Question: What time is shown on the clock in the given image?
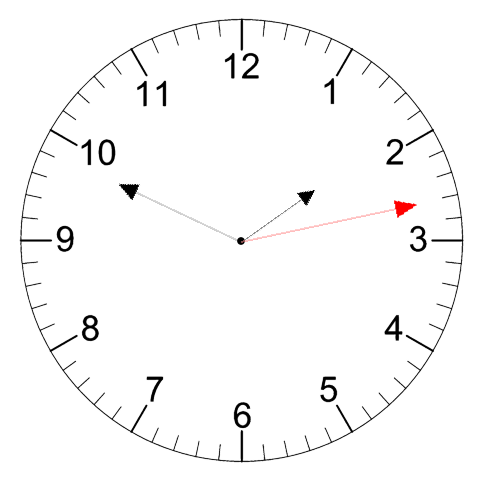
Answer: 01:49:13